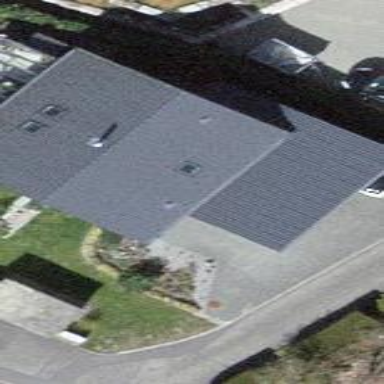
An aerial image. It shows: Simple house.